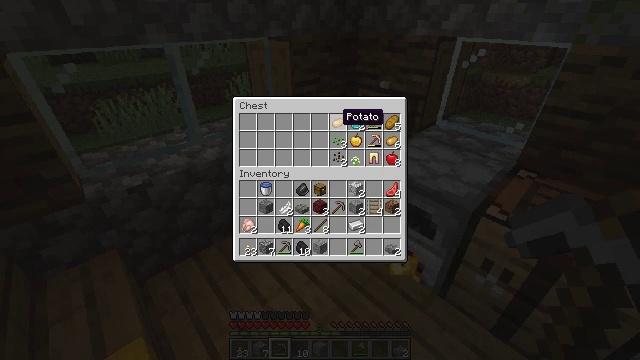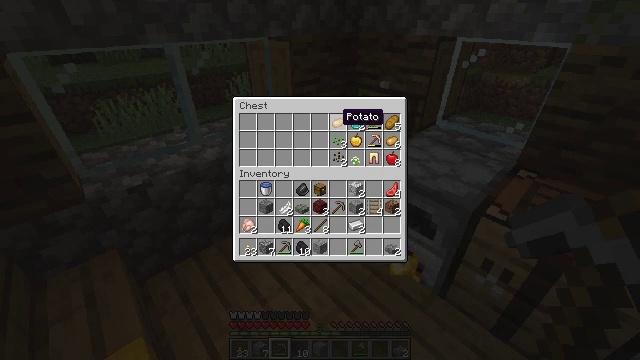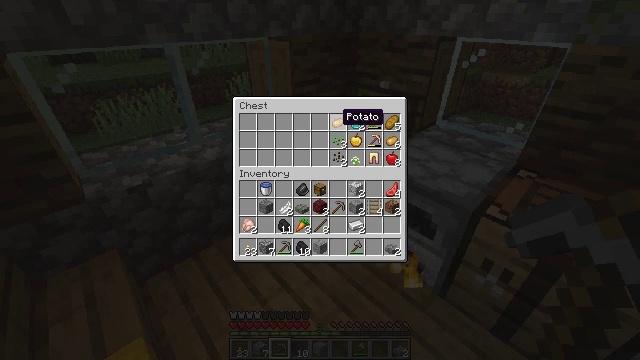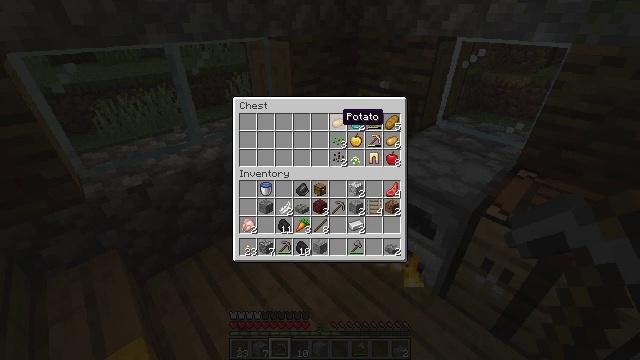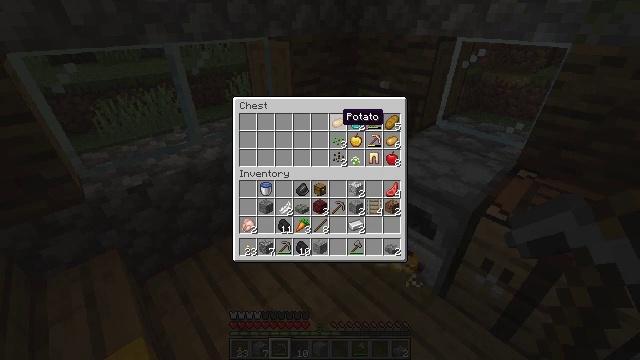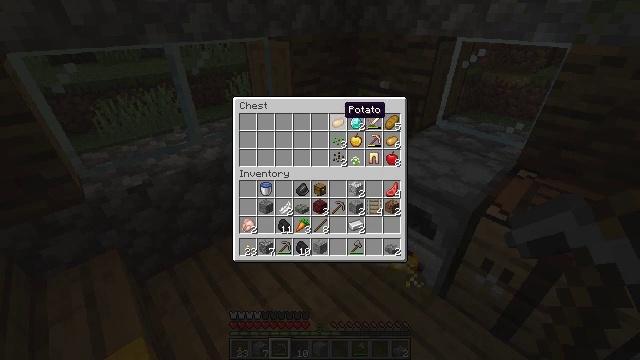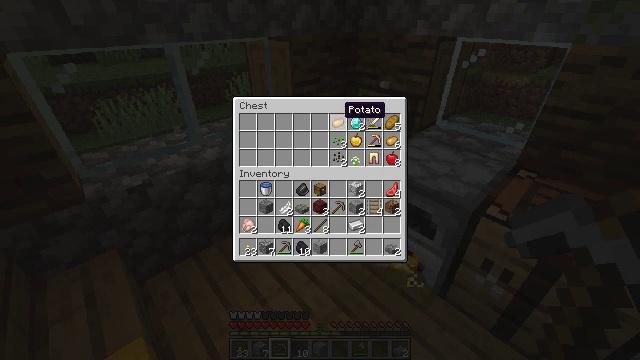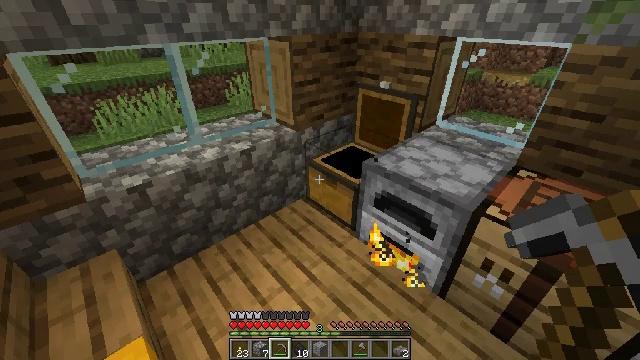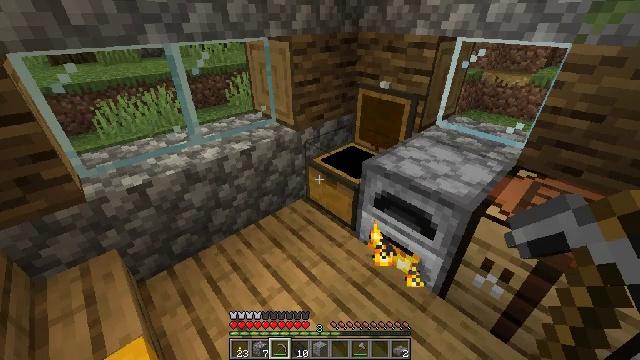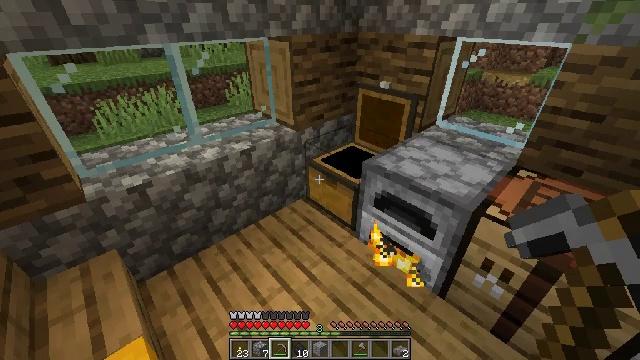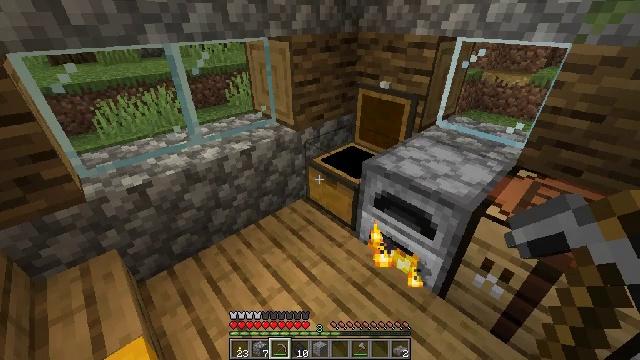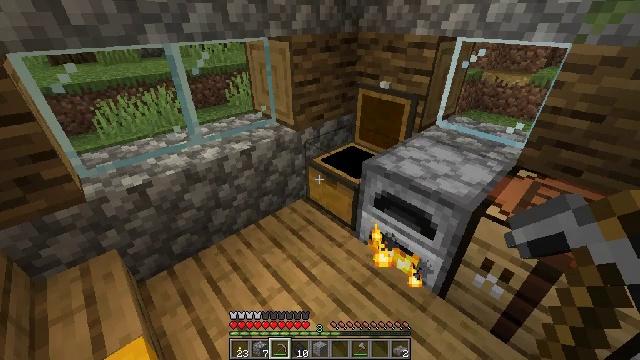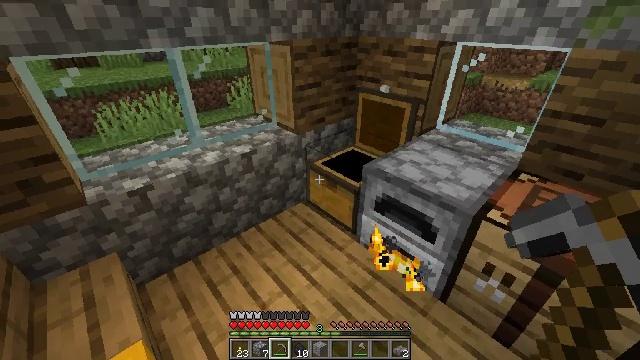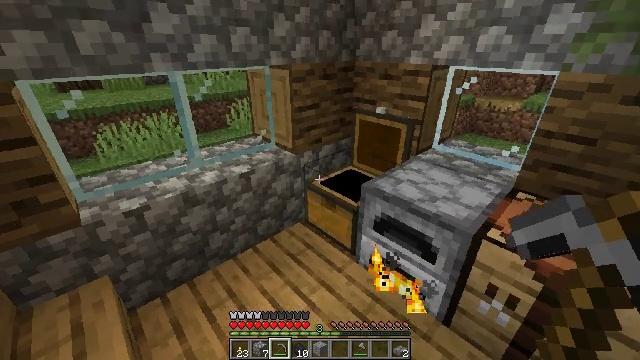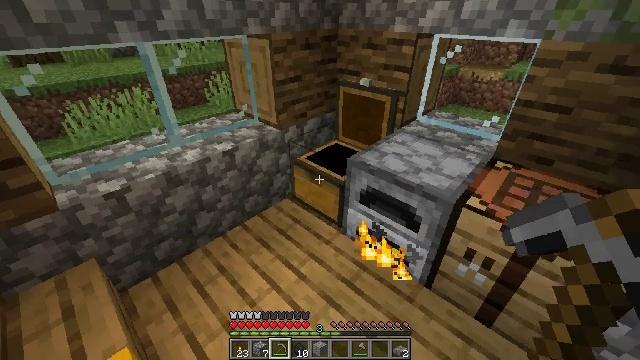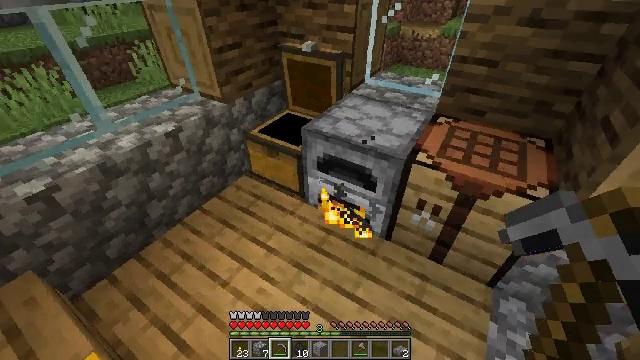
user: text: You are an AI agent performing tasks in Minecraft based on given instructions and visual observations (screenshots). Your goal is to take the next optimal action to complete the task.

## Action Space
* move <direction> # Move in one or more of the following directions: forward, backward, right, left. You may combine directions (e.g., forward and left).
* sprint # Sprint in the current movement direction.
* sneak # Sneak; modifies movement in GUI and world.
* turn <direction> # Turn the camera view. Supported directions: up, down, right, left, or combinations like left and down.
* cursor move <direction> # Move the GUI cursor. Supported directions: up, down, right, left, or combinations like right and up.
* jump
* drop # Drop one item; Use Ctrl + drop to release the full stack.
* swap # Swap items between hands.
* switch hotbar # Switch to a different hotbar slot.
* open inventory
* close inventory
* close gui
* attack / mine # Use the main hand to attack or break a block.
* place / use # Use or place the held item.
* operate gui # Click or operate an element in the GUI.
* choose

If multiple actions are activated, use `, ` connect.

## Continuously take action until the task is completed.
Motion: motion action
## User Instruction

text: Dig up carrots from the soil.
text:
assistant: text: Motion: no_op
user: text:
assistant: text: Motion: no_op
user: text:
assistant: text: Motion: no_op
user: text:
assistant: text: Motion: no_op
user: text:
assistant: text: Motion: turn up
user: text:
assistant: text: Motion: no_op
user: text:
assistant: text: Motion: close inventory
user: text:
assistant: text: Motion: close inventory
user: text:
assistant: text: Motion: close inventory
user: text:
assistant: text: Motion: close inventory
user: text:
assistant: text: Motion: close inventory
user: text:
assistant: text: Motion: no_op
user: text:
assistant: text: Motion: turn up
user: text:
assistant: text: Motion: turn right and down
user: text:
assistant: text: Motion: turn right and down
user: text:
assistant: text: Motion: turn right and down
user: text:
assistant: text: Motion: turn right
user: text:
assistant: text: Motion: turn right and up
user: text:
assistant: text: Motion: turn right and up
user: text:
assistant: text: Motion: turn right and up
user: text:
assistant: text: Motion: turn right and up
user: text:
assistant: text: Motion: no_op
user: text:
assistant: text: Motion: no_op
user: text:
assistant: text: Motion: turn right and up
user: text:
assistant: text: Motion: turn right
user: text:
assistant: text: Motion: turn right
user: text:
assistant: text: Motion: no_op
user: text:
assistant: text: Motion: no_op
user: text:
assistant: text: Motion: no_op
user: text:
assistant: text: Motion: no_op